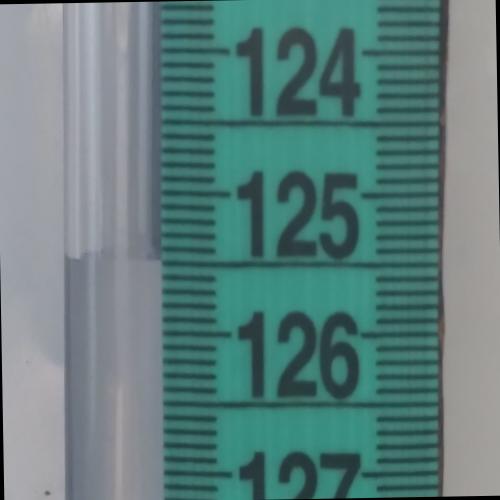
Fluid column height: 125.5 cm